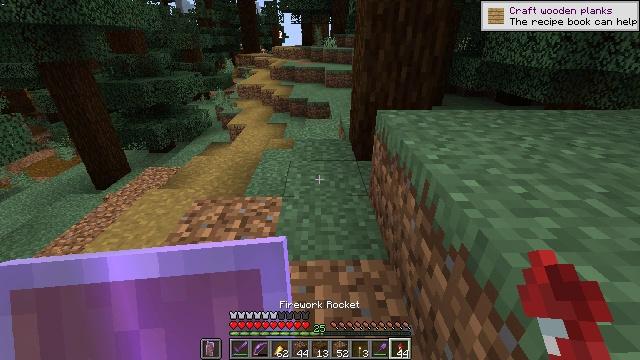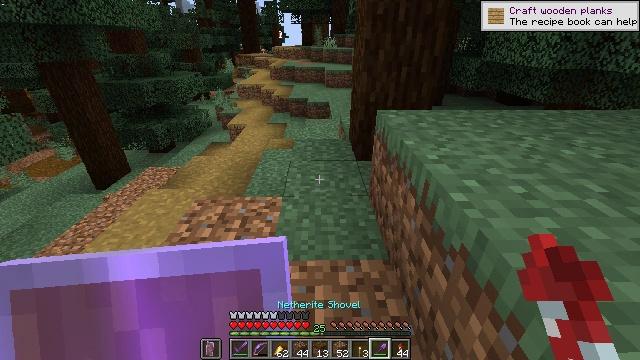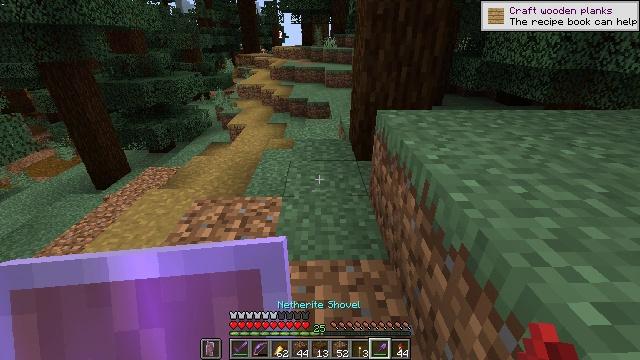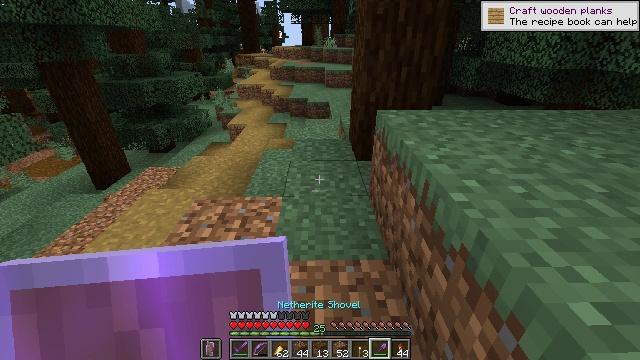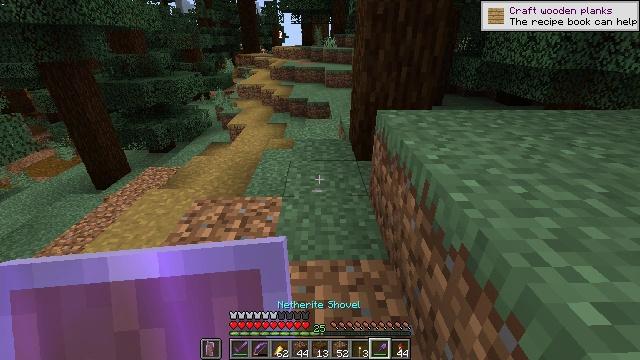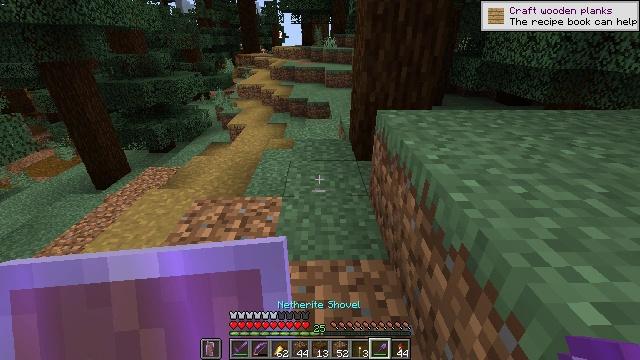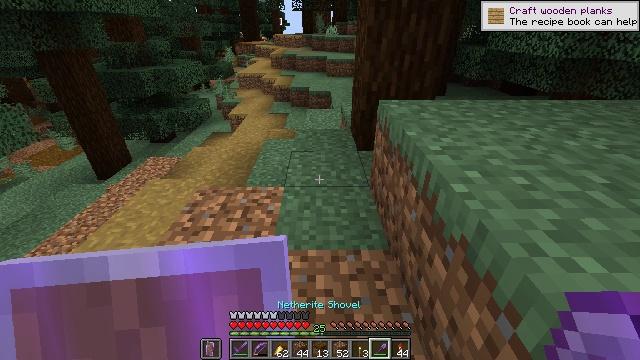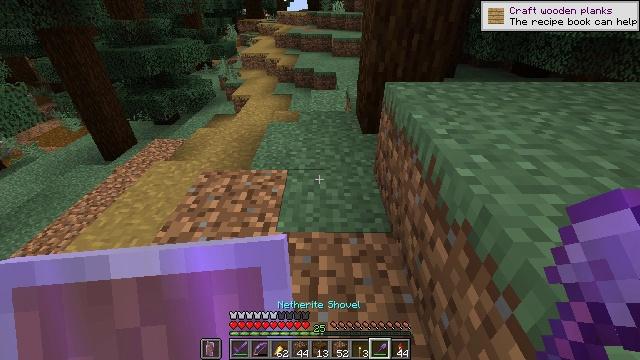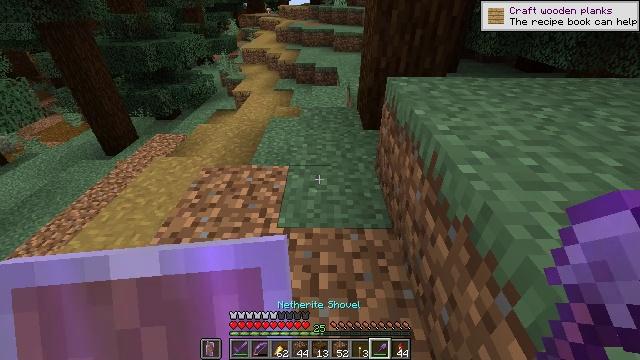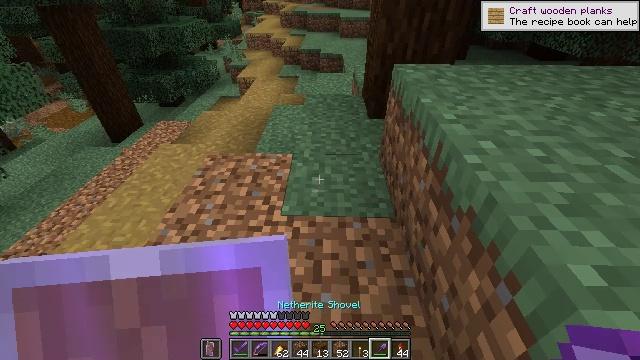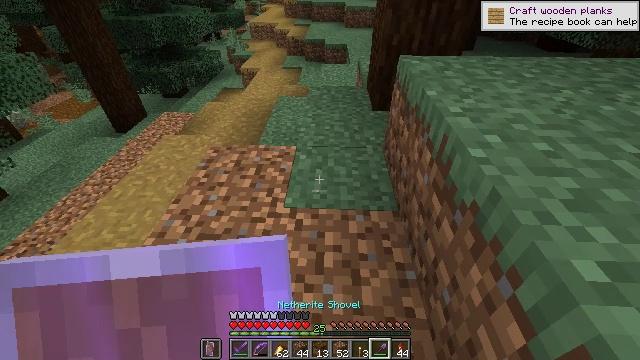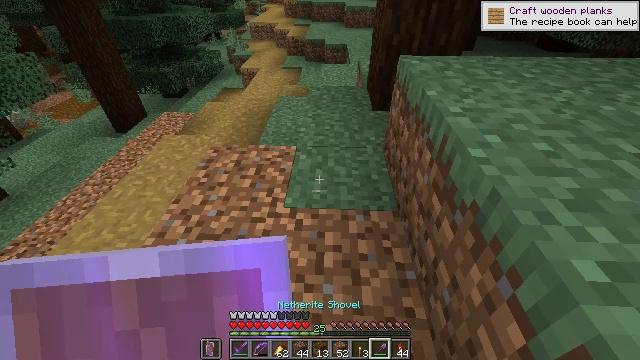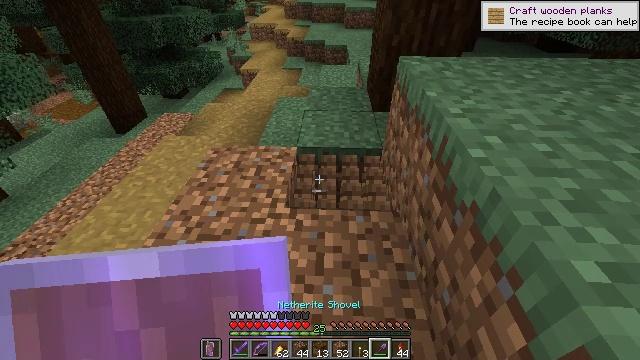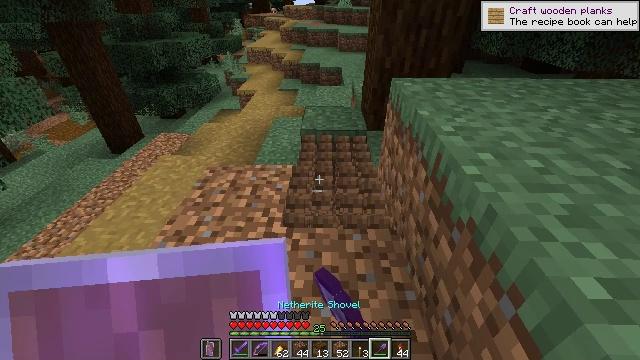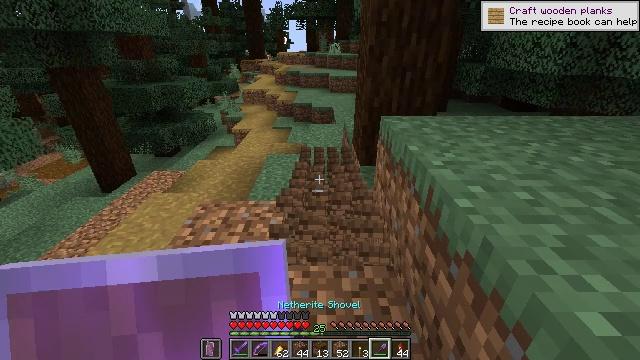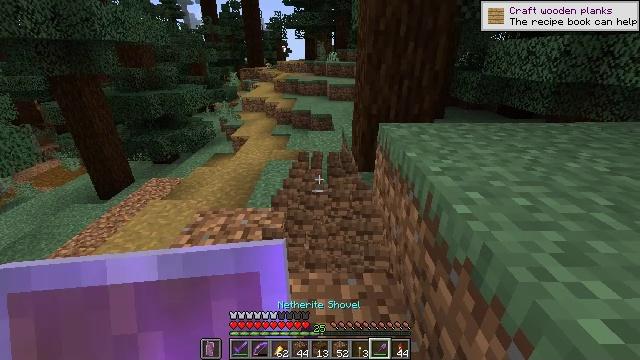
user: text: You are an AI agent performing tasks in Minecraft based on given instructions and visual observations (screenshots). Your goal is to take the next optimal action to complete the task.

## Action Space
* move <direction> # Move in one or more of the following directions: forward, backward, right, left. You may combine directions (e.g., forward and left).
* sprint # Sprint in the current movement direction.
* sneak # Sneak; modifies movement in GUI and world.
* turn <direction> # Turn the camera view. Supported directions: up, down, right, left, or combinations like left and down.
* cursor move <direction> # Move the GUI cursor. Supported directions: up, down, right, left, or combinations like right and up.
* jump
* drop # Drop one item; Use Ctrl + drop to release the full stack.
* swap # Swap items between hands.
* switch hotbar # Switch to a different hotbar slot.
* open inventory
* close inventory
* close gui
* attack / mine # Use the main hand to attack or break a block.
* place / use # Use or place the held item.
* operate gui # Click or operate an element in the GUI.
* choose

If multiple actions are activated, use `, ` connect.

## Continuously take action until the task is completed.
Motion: motion action
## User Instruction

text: Dig up the grass block for dirt.
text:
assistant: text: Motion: no_op
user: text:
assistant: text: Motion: no_op
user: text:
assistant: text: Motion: no_op
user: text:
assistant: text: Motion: no_op
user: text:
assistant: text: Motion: no_op
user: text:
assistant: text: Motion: turn down
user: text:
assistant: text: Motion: turn left and down
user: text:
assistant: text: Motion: no_op
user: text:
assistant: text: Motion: turn left and down
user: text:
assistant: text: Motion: turn down
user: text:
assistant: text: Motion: no_op
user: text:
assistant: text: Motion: attack / mine
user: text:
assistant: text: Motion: turn right and up, attack / mine
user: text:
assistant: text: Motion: turn right and up, attack / mine
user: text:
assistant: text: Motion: turn up, attack / mine
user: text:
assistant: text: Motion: attack / mine
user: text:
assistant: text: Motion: attack / mine
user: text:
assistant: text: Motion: attack / mine
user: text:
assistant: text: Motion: no_op